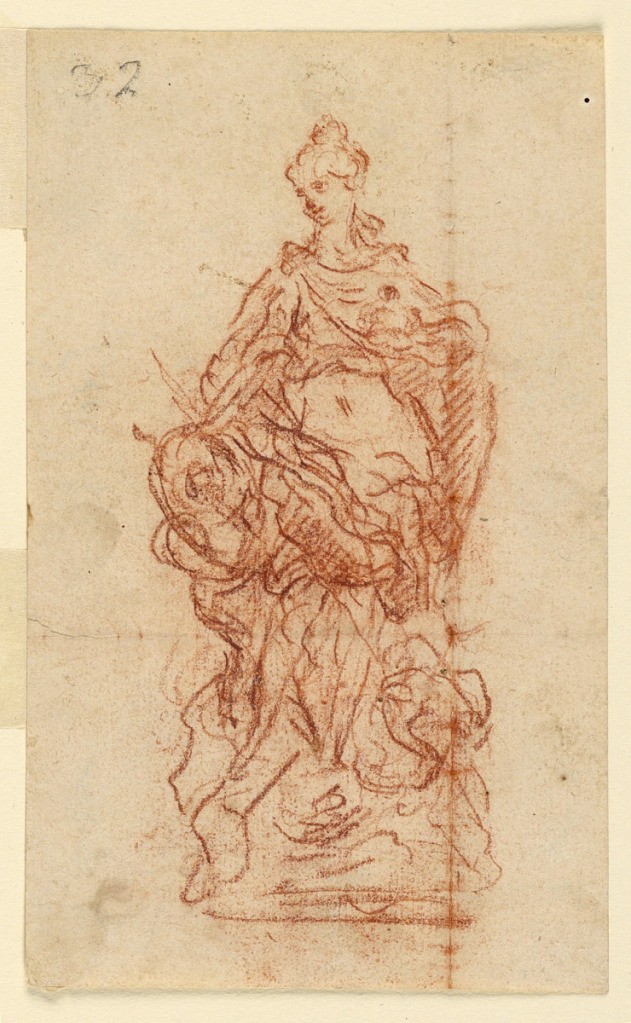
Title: Preparatory Study for the Sculpture of Queen Leszczynska as Juno
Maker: Guillaume Coustou, French, 1677 – 1746
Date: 1726–31
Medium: red chalk on laid paper (verso: red chalk, pen and ink)
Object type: Drawing
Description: Vertical format. A woman is shown standing between two figures.  Her right hand covers something carried by the left one, possibly a jar.  The upper part of another figure is shown beside her left foot.
Verso: Two studies of boys' heads, and part of a third one.  One is shown in profile, turned toward left; the other is in opposite direction and shown in three-quarter profile.